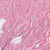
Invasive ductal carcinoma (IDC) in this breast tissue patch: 0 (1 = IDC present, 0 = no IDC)